Question: I am just wondering which ItemsControl they are using, is it something of their own or its a regular ListBox with some styling ?
Here is the screenshot

I am trying to get a similar one, which one you would recommend ?
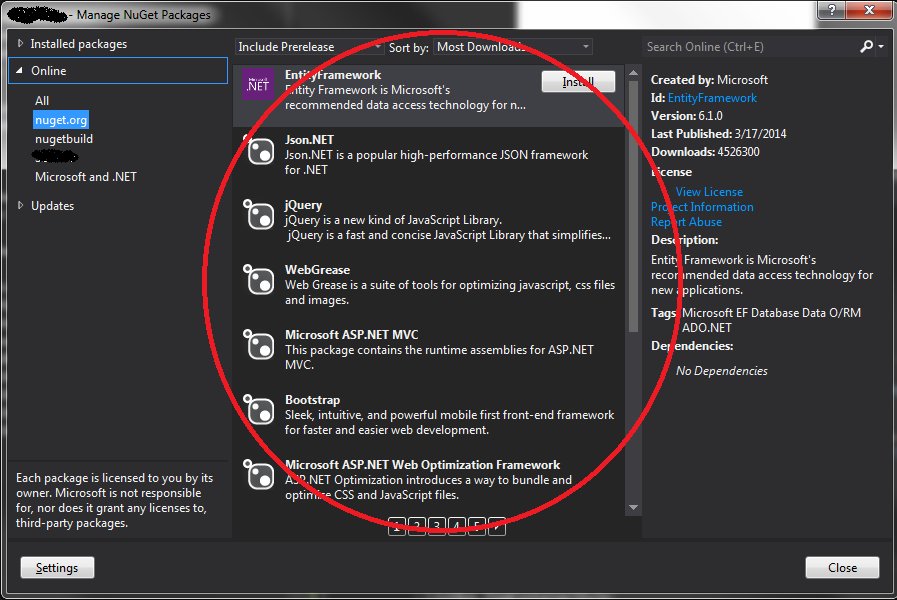
Answer: It's a 'ListView'. If you used 'Snoop' and focus on the 'PackageManagerWindow' then you will see the 'UIElements' that makes up for it. The crosshair only launches 'Snoop' on the dropped window. If you want to focus you need to use 'CTRL' + 'SHIFT' and click the element you want to snoop on.